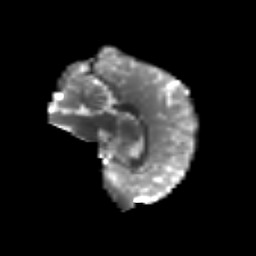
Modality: T2w
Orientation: sagittal
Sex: female
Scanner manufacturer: siemens
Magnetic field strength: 3 T
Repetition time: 5 s
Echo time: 0.071 s